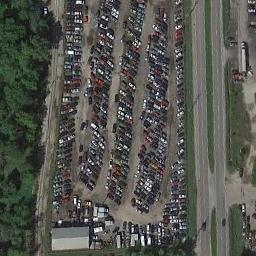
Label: parking_lot